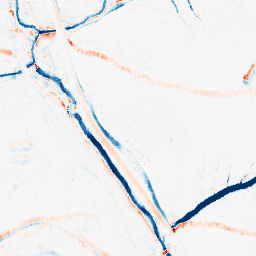
Category: morphological
Decomposition family: morphological_ellipse
Decomposition parameters: operation: average
width: 10
height: 5
Upsampling method: quintic
Upsampling parameters: scale: 8
Upsampling scale: 8